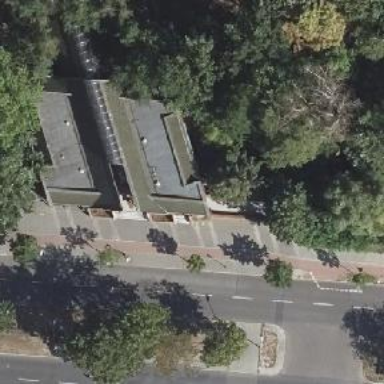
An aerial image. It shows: Train station building.